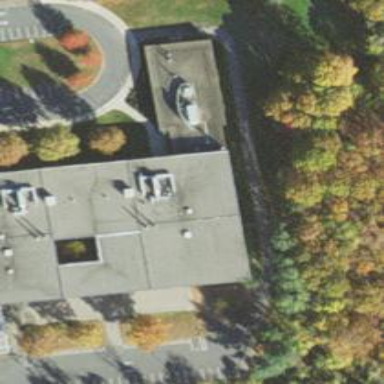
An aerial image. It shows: School.